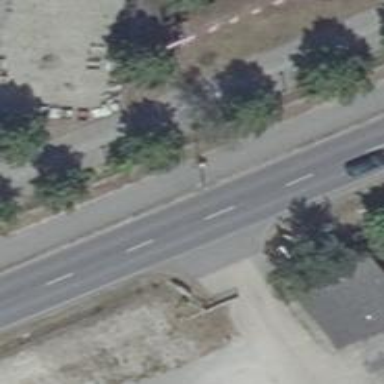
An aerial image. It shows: Secondary road with asphalt surface.